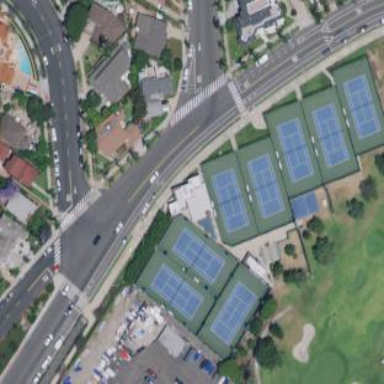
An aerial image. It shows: Tennis court in leisure pitch.